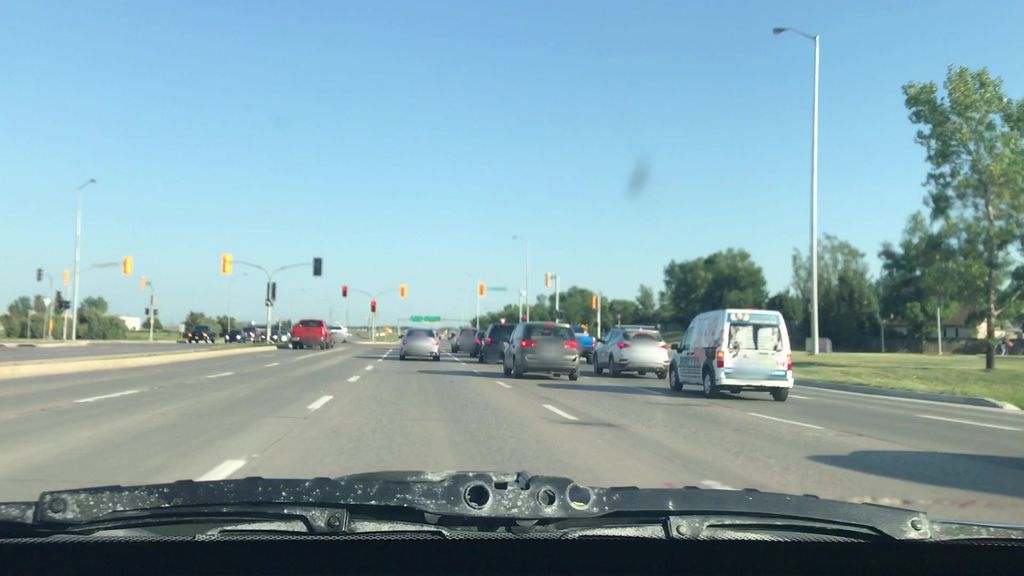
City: winnipeg